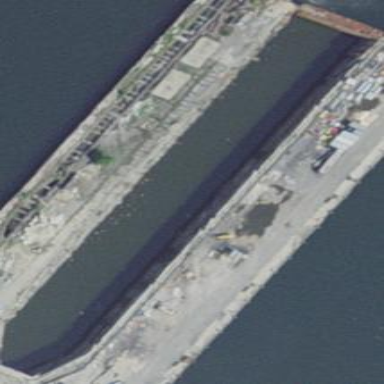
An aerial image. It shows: Dock located along the waterway.